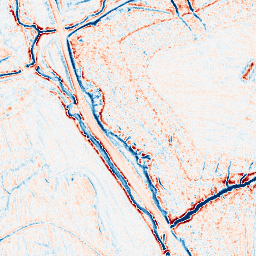
Category: edge_preserving
Decomposition family: bilateral
Decomposition parameters: d: 9
sigma_color: 100
sigma_space: 150
Upsampling method: fft_zeropad
Upsampling parameters: scale: 8
Upsampling scale: 8